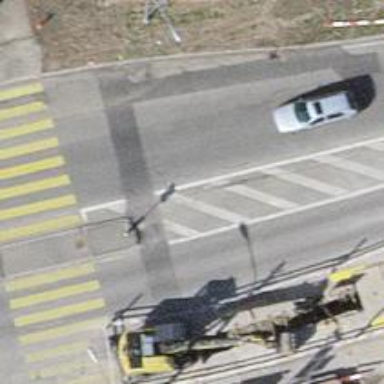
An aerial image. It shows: Public transport stop position.